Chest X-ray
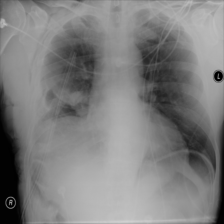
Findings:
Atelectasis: negative
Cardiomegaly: negative
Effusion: negative
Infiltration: negative
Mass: negative
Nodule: negative
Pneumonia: negative
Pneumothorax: positive
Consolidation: negative
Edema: negative
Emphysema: positive
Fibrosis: negative
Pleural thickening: negative
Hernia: negative